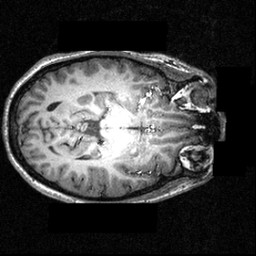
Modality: T1w
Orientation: axial
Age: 16
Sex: female
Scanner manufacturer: siemens
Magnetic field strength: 3.951 T
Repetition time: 1.5 s
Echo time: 0.00335 s